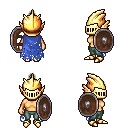
a pixel art fantasy rpg character, female body template, human, tanned skin, blue tattered cape, teal pants, gray short topknot hairstyle, gold helm, gold boots, shield, four views (front, back, left, right), 2x2 character sprite sheet, small pixel art, hard edges, no anti-aliasing